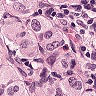
Metastatic tissue present: yes